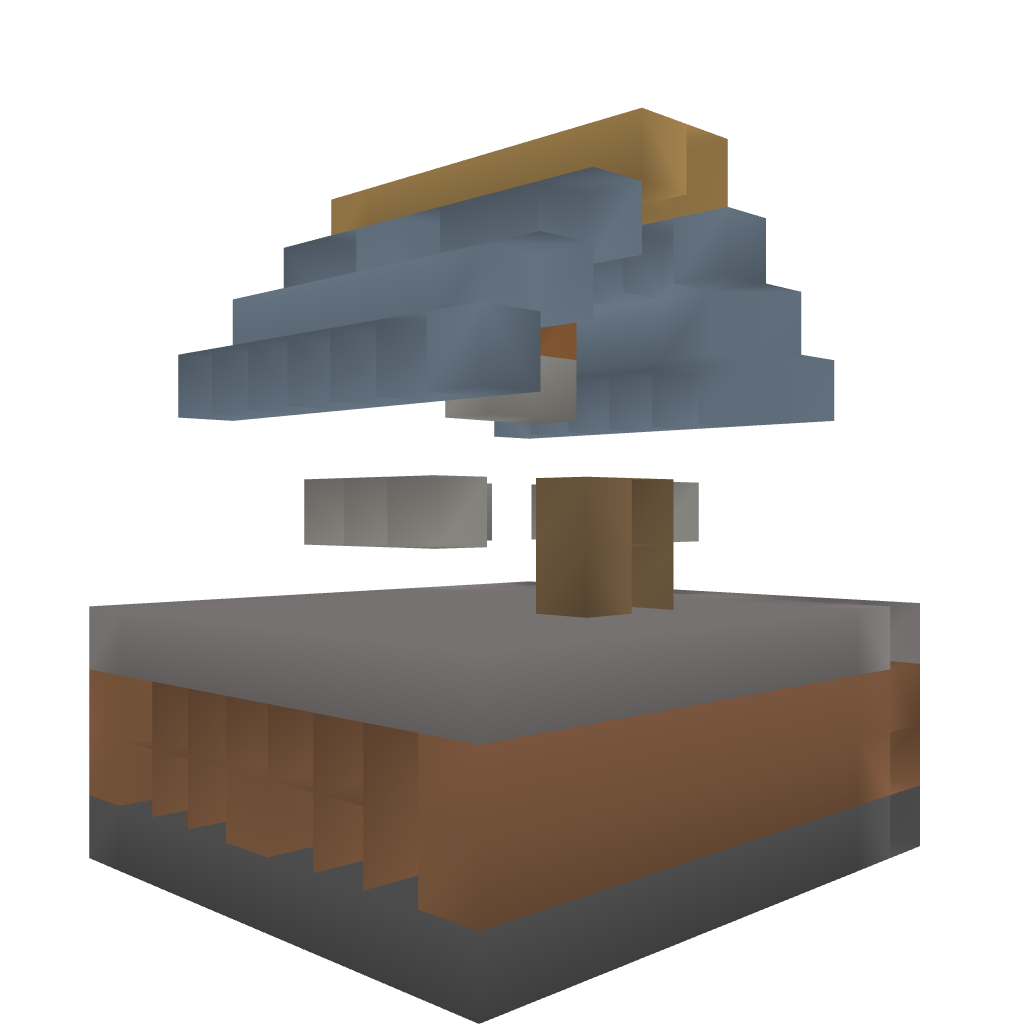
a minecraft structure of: Trap For Curious!